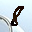
Label: 8